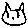
Label: cat